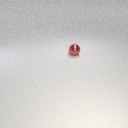
small red metal sphere